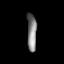
Tissue: prostate
Cell type: Endothelial cells
Senescence score: 0.6898
Nuclear area (px): 342
Mean DAPI intensity: 132.392